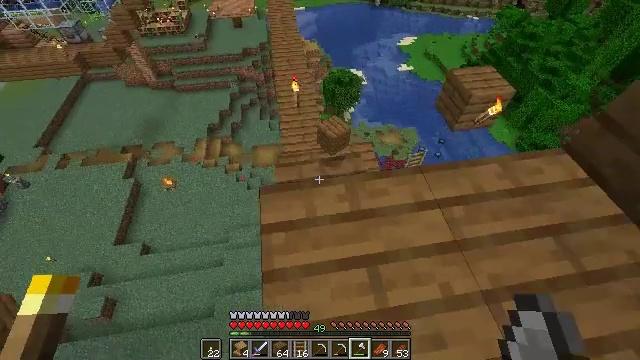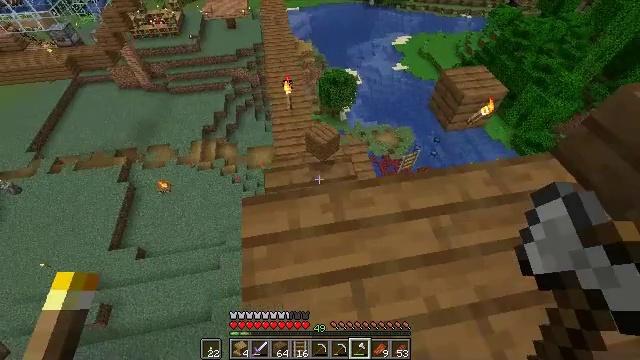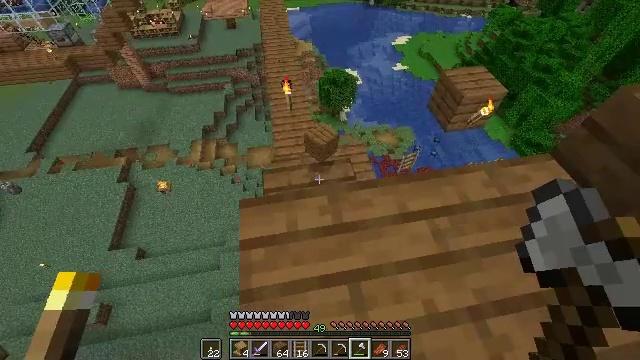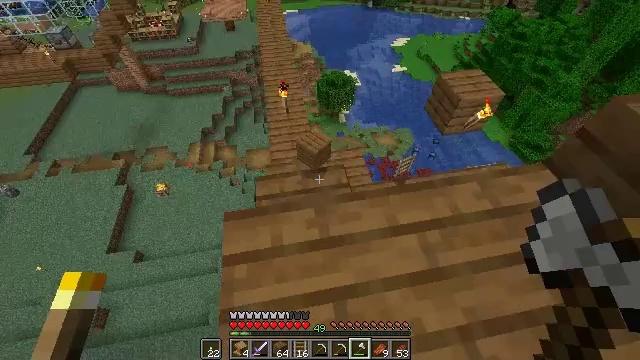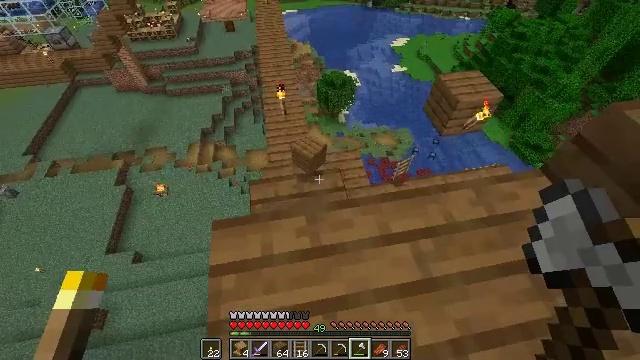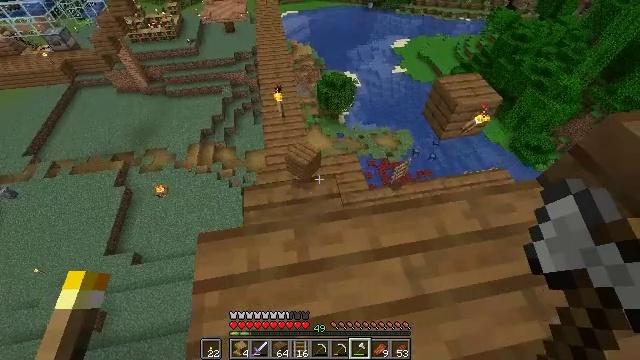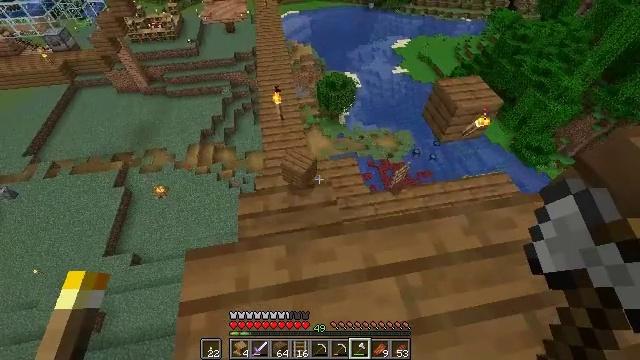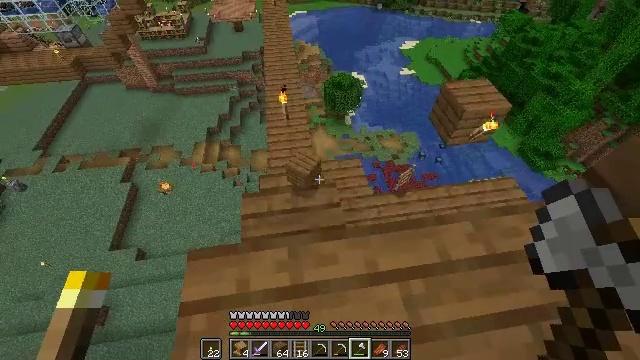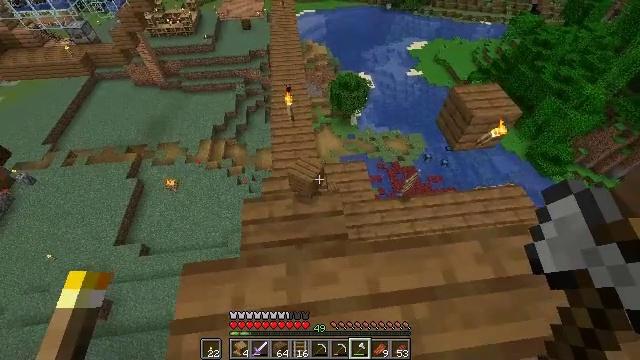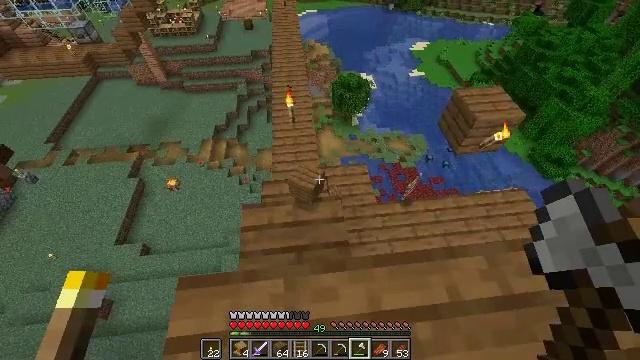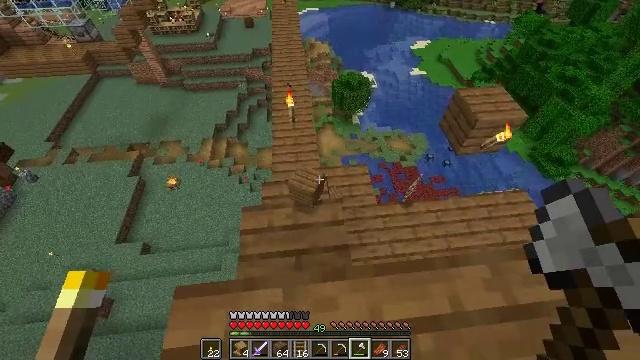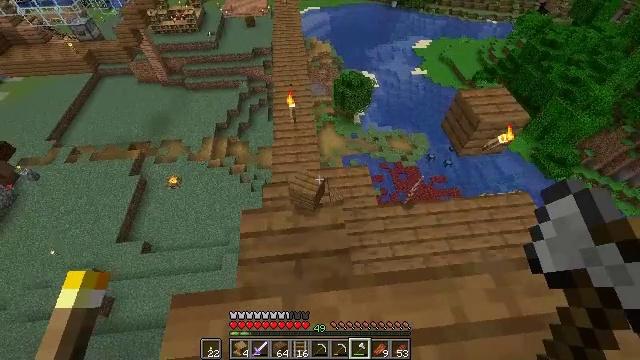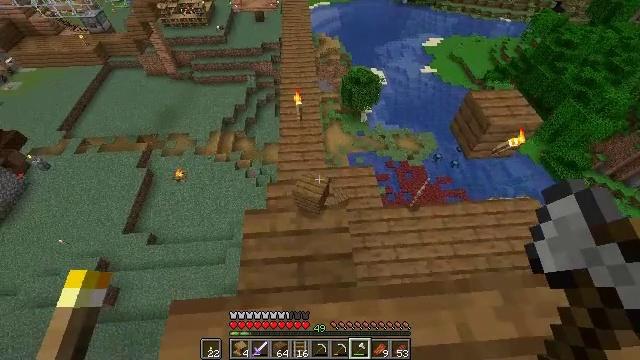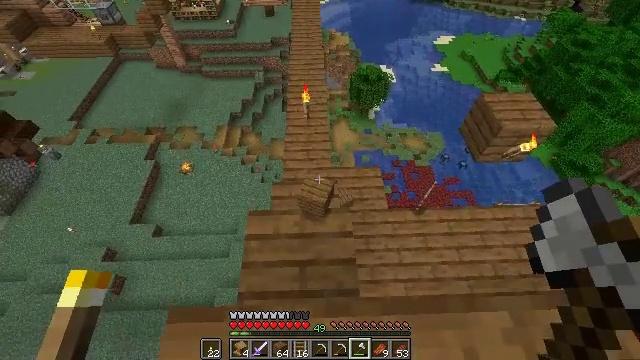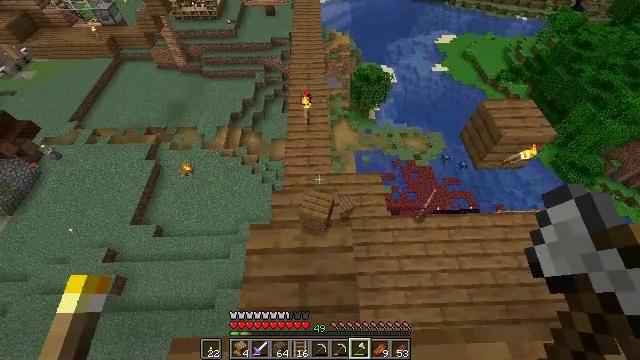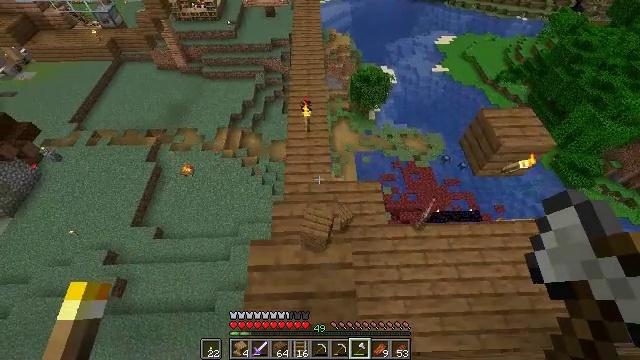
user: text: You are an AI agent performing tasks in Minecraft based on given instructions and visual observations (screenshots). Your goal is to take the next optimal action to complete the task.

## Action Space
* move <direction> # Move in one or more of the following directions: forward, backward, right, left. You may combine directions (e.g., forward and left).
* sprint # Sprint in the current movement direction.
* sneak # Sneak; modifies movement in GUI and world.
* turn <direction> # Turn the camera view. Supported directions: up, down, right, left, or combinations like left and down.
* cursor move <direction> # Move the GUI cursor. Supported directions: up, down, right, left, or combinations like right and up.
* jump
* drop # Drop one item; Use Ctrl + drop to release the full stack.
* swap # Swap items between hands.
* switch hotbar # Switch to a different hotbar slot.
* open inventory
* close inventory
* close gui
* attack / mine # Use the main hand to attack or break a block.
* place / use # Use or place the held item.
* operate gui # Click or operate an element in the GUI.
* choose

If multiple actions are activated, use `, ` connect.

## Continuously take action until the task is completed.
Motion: motion action
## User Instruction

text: Collect spruce planks from an old building.
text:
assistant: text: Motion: move forward and move right, sneak, turn right
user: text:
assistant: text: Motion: move forward and move right, sneak
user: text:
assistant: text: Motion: move forward and move right, sneak
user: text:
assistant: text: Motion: move forward and move right, sneak
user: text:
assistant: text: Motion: move forward, sneak
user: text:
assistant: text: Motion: move forward, sneak
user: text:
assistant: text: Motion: move forward, sneak, turn left
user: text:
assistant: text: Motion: move forward, sneak, turn left
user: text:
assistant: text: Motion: move forward, sneak
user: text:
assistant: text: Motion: move forward, sneak
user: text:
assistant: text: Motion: move forward, sneak
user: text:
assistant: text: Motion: move forward, sneak, turn left
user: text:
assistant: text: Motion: move forward, turn left
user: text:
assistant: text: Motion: move forward
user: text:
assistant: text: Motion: move forward
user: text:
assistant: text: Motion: move forward
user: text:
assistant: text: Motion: move forward
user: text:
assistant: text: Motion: move forward
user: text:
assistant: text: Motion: move forward, turn right
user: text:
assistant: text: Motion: move forward, turn right
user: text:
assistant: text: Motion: move forward, turn right
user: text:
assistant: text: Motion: move forward, turn right
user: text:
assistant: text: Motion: turn right and up
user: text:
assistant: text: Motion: turn right and up
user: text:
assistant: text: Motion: turn right and up
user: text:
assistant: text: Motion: turn right and up
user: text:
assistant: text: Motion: turn right and up
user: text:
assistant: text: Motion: turn right
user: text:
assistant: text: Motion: no_op
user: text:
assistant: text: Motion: no_op